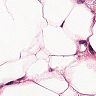
Metastatic tissue present: no